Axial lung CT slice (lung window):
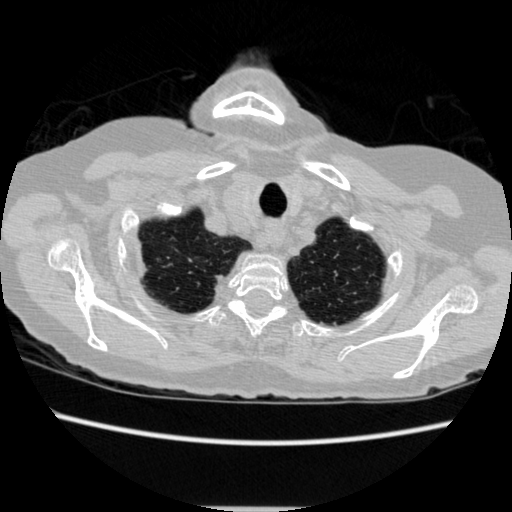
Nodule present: no